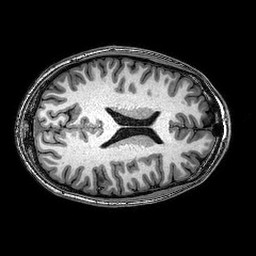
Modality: T1w
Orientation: axial
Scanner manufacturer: philips
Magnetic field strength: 3 T
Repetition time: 0.00824 s
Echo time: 0.00377 s